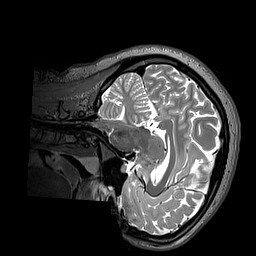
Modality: T2w
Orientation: sagittal
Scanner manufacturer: siemens
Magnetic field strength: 3 T
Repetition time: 3.2 s
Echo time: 0.406 s